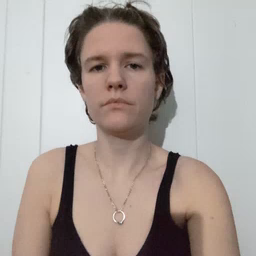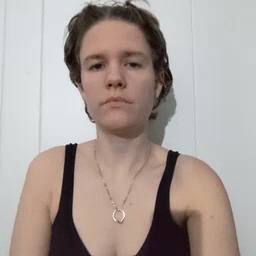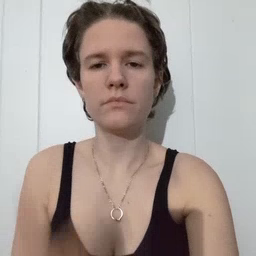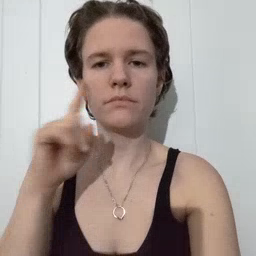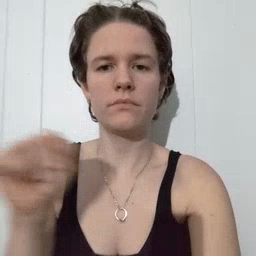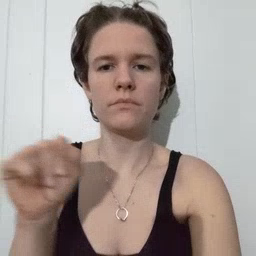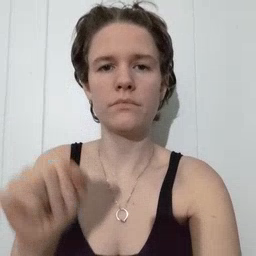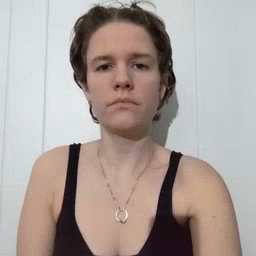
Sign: loud